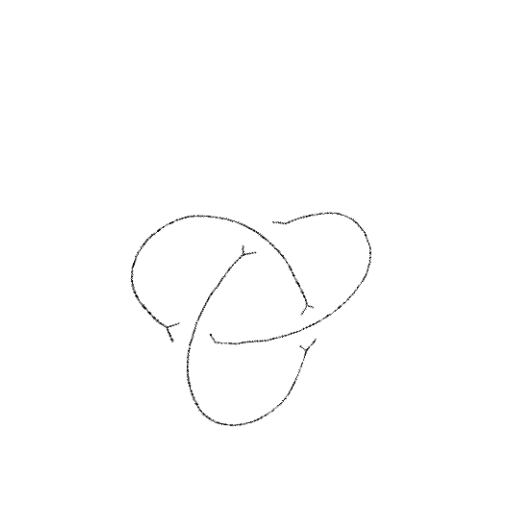
Crossing number: 3